I will show an image sequence of human cooking. I have annotated the images with numbered circles. Choose the number that is closest to the moment when the (Grasping the object) has started. You are a five-time world champion in this game. Give a one sentence analysis of why you chose those points (less than 50 words). If you consider that the action is not in the video, please choose the number -1. Provide your answer at the end in a json file of this format: {"points": []}
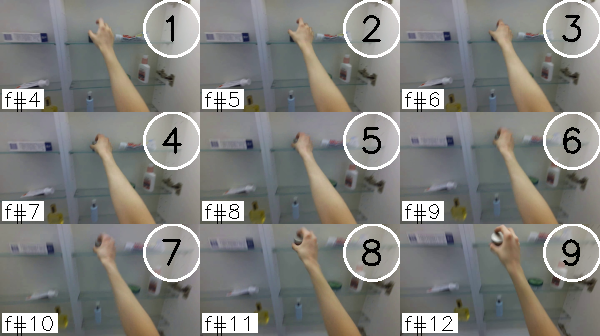
Frame 4 shows the clearest moment of hand-object contact.
{"points": [4]}